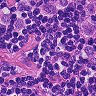
Metastatic tissue present: yes